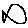
Label: fish